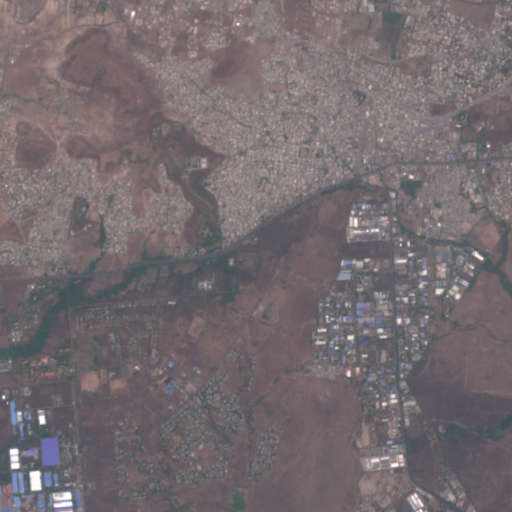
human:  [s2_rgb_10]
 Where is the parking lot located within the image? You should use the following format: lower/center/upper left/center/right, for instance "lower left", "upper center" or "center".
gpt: The parking lot is located in the center right of the image.
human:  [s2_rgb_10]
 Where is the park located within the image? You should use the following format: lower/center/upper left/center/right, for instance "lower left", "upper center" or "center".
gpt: There is no park in the image.